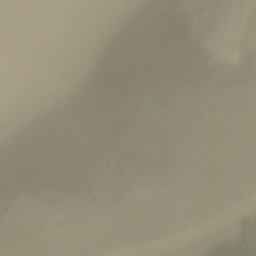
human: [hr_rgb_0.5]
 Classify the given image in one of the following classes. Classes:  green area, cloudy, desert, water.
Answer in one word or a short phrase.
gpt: cloudy